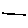
Label: line